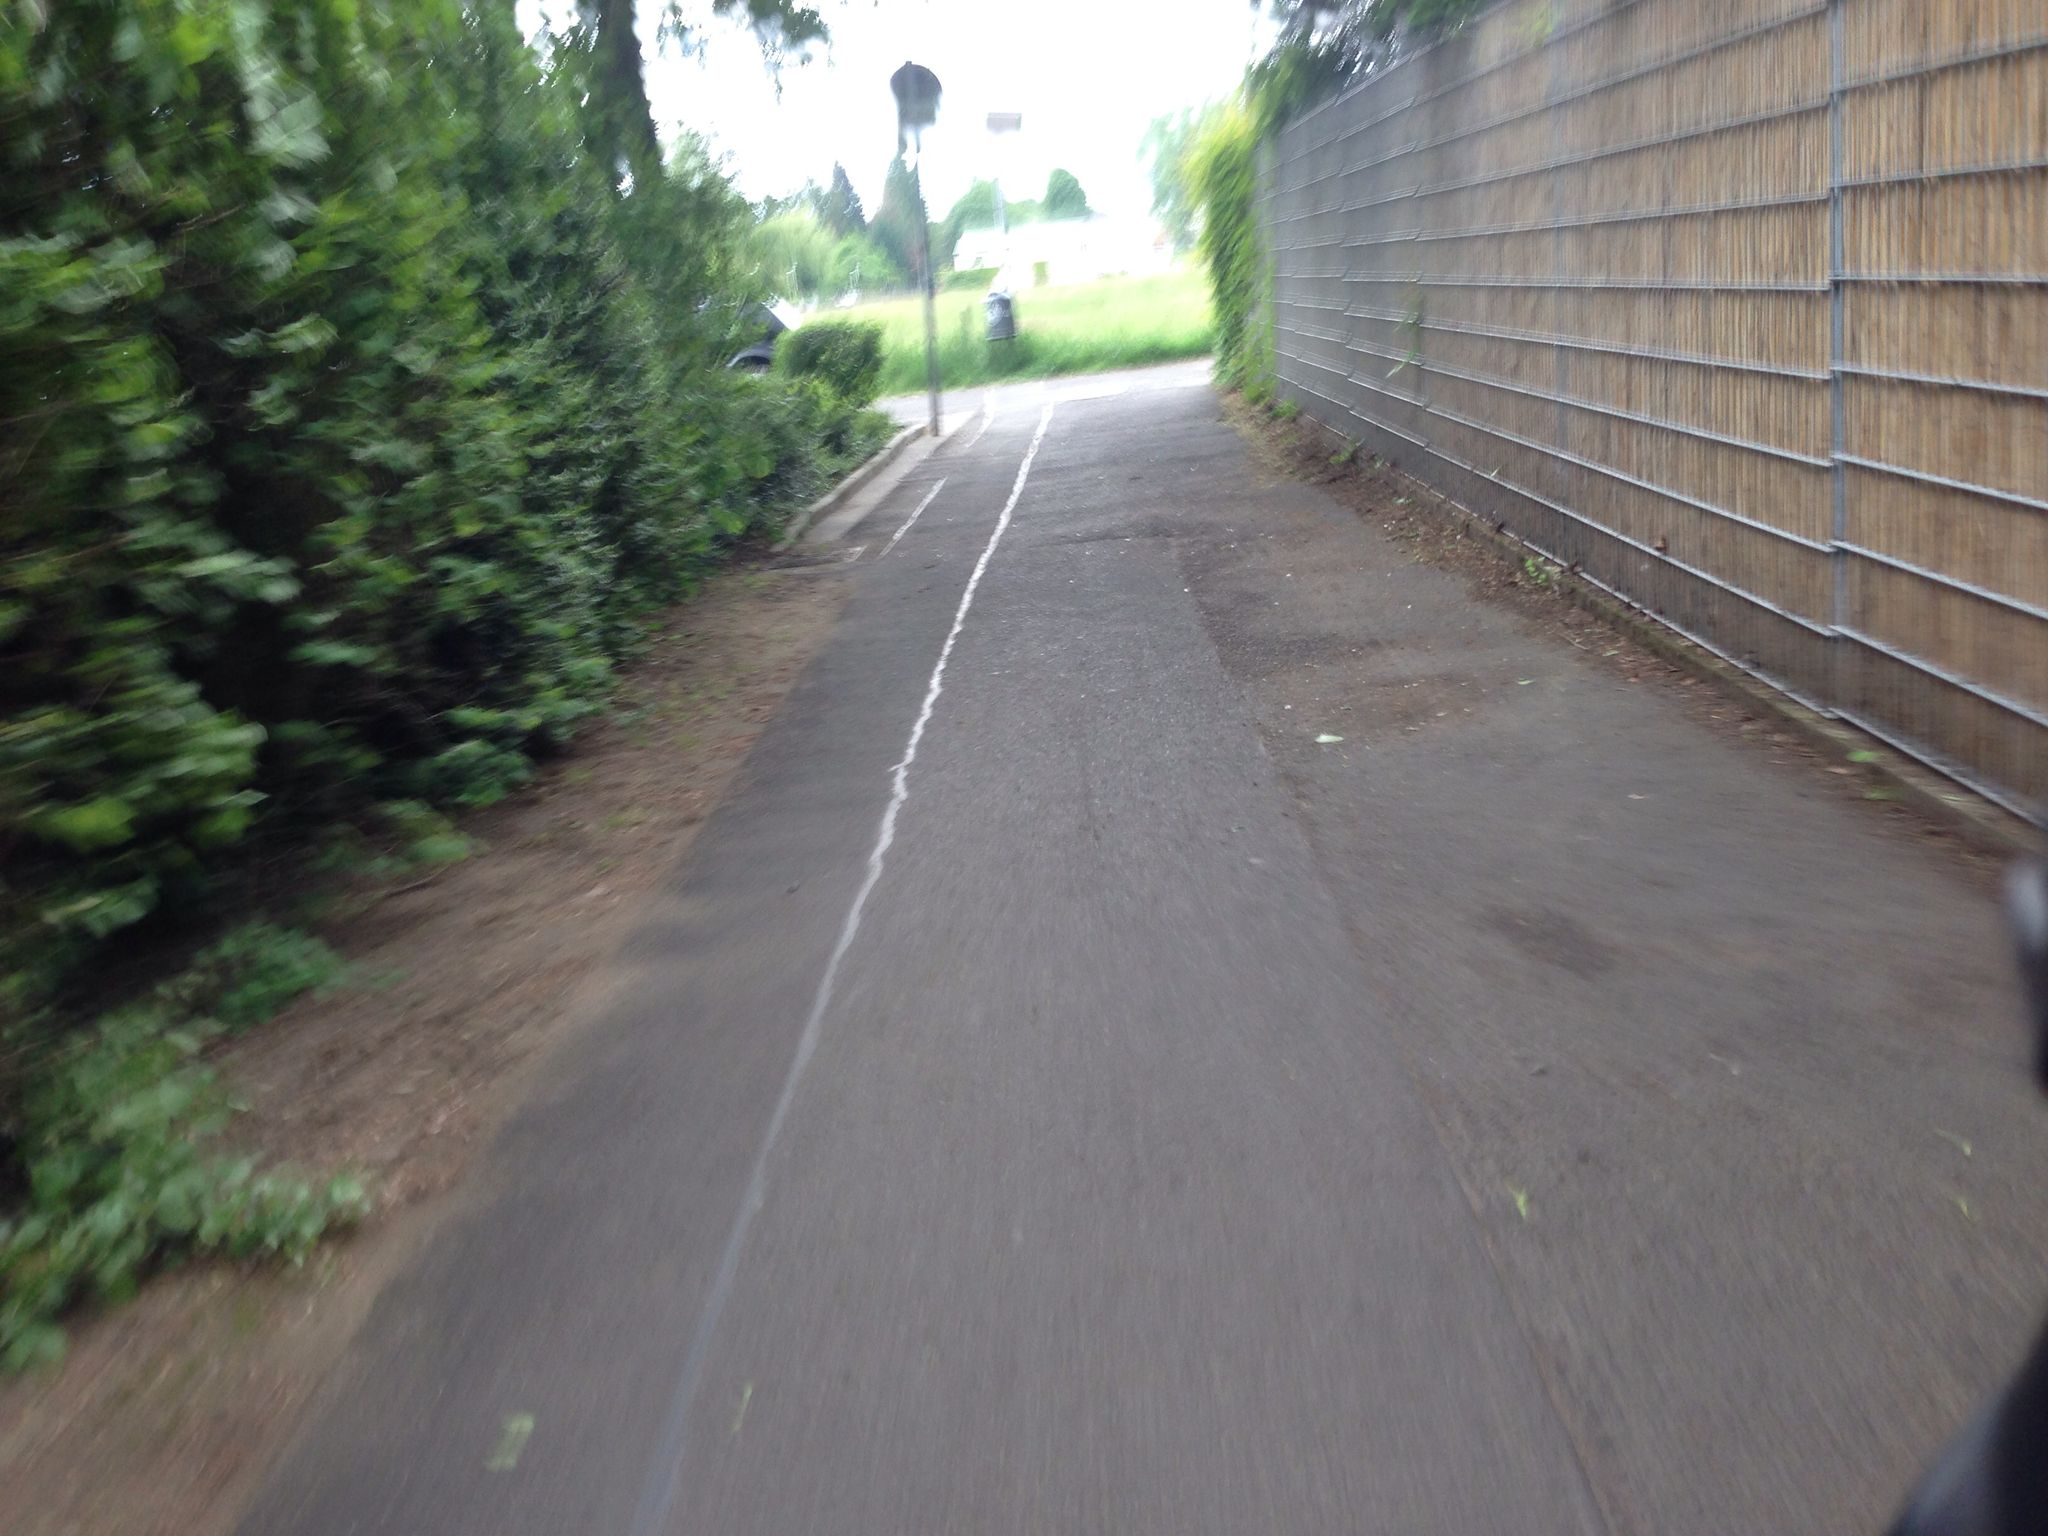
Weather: clear
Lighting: day
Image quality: slightly poor
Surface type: cycling surface
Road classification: path, service
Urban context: urban centre
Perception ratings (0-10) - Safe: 2.52, Lively: 2.11, Beautiful: 8.44, Boring: 6.11, Depressing: 4.92, Wealthy: 2.66